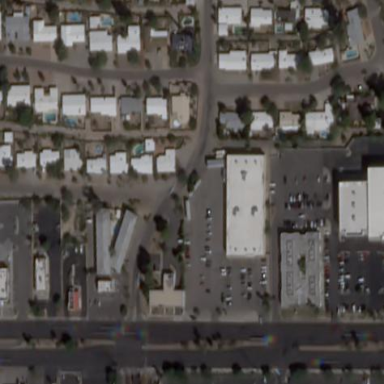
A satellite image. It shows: Retail area.